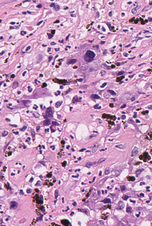
Tumor epithelial tissue: yes
Tumor-associated stroma tissue: yes
Normal tissue: no